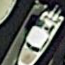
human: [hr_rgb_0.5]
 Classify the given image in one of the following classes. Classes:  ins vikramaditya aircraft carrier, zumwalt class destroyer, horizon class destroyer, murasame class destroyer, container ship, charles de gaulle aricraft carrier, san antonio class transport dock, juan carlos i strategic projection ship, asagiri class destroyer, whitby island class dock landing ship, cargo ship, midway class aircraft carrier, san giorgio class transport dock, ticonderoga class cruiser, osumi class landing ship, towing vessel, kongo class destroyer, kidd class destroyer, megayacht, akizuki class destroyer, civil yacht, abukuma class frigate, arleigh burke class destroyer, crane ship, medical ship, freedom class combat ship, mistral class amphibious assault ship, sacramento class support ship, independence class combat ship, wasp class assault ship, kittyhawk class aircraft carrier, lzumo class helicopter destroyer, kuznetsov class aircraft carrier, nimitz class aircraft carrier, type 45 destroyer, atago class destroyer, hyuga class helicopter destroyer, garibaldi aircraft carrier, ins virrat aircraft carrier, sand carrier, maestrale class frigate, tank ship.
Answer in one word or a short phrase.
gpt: Civil yacht